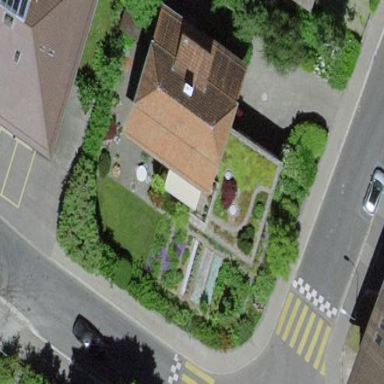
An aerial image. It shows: House with half-hipped roof made of roof tiles.